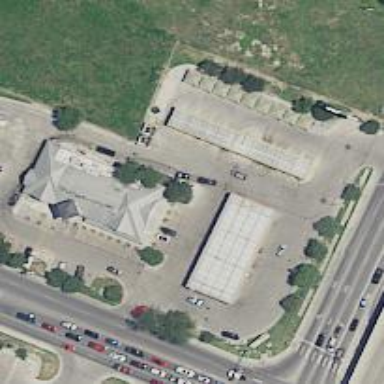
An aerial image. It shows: Convenience shop.